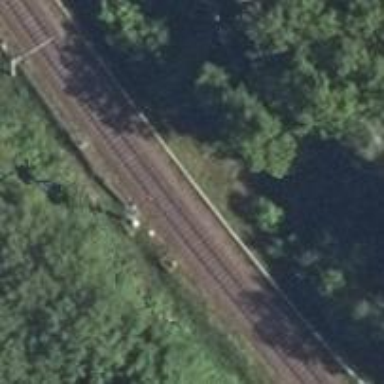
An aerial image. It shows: Railway signal.